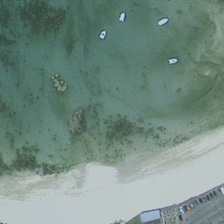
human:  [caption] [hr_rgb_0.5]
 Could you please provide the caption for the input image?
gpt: white beach is near green ocean with several boats on it .

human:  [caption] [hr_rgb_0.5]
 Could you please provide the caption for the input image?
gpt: white beach is near green ocean with several boats on it .

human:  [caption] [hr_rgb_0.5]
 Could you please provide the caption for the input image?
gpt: white beach is near green ocean with several boats on it .

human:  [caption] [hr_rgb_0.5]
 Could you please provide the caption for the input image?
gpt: white beach is near green ocean with several boats on it .

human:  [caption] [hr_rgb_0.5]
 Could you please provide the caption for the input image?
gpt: white beach is near green ocean with several boats on it .